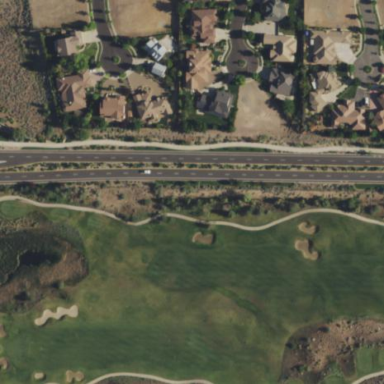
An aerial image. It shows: Designated golf cart path that is service road.